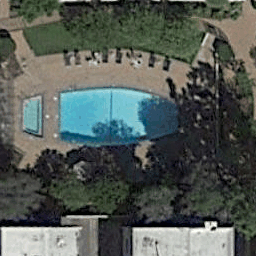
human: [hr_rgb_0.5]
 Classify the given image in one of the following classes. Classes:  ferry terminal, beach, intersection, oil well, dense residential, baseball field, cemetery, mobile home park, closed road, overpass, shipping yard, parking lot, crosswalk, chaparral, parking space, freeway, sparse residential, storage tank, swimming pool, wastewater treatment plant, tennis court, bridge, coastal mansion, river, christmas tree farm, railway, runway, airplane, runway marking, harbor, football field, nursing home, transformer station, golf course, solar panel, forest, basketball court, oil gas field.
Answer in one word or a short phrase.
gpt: swimming pool